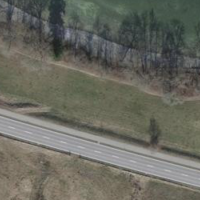
EUNIS habitat code: 25
Species observed at this site:
Prunus padus